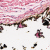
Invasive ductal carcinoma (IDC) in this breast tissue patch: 0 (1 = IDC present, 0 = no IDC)